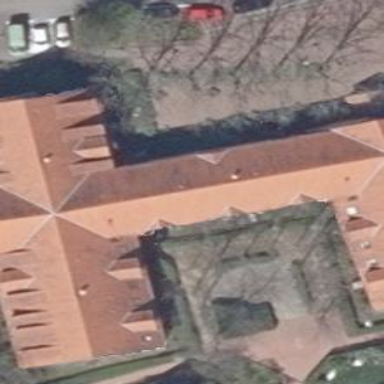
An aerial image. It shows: Dormitory building.